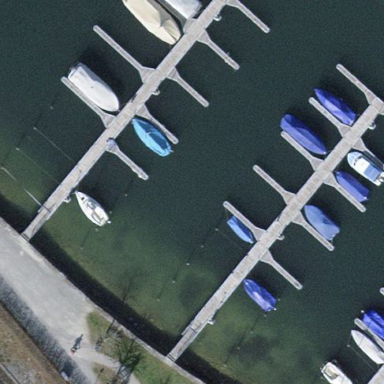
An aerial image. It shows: Man-made pier.